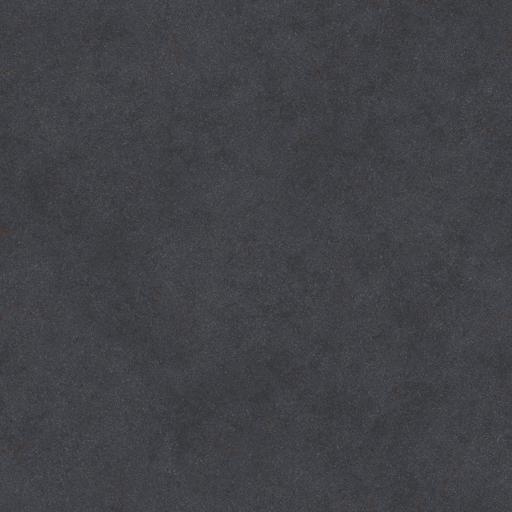
Tags: asphalt clean dark flat